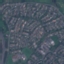
Land use / land cover: Residential